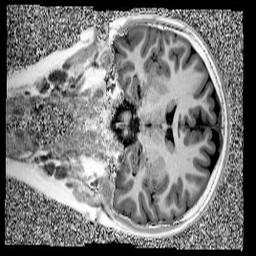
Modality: UNIT1
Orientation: coronal
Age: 10
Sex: female
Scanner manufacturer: siemens
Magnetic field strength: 3 T
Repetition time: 4 s
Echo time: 0.00299 s